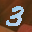
Label: 3